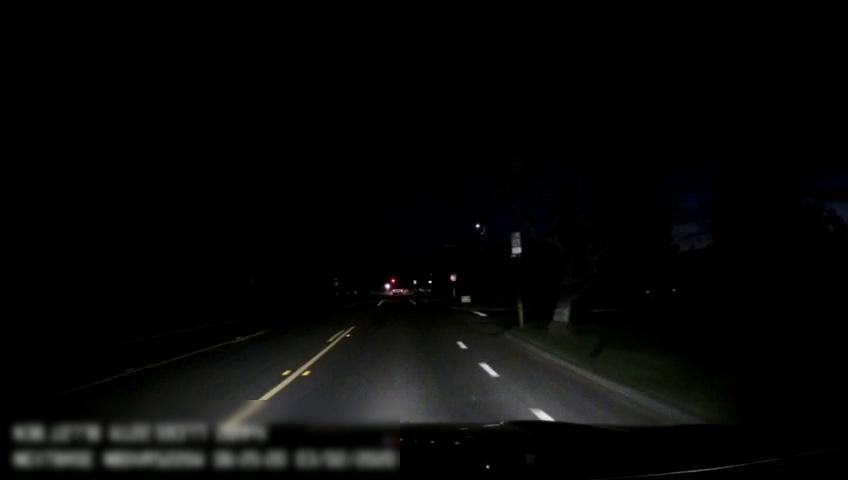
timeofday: Night
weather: Other
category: Drivable Space
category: Vehicles | SUV
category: Lanes | Current Lane
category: Lanes | Current Lane
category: Lanes | Alternate Lane
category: Lanes | Alternate Lane
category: Lanes | Alternate Lane
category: Lanes | Current Lane
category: Lanes | Current Lane
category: Traffic | Signs